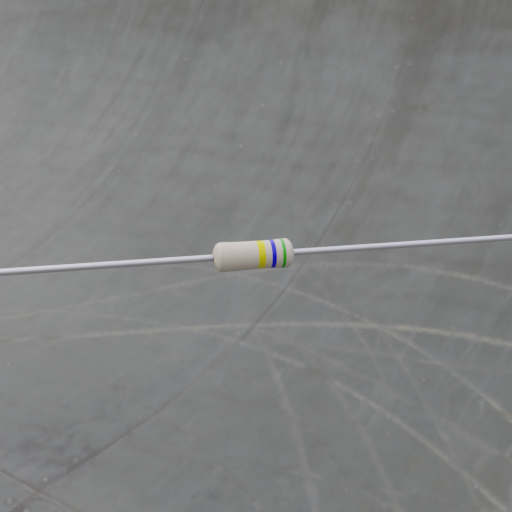
Resistor colour bands (in order): yellow, blue, green